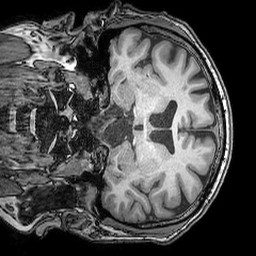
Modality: T1w
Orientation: coronal
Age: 46
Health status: ill
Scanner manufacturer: philips
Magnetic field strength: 3 T
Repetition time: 0.007 s
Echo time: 0.003501 s